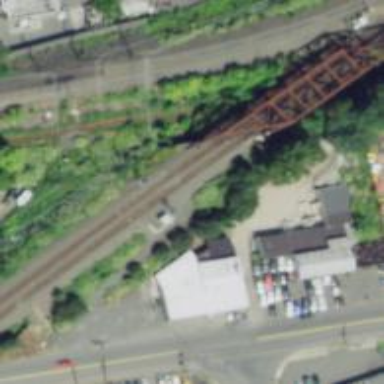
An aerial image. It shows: Railway track.